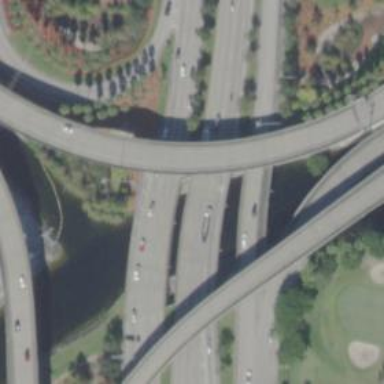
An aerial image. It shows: Trunk highway with bridge.